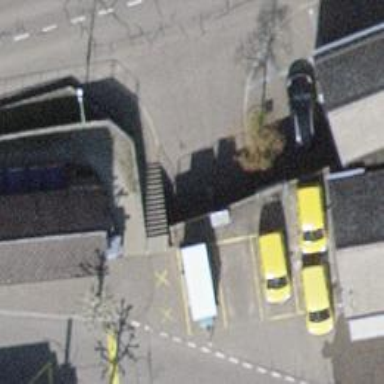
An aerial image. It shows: Parking area.